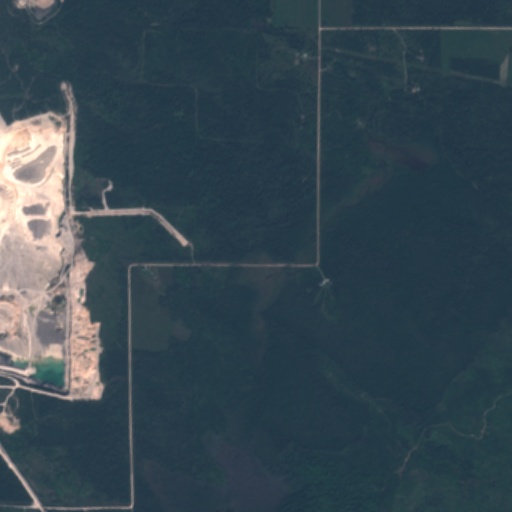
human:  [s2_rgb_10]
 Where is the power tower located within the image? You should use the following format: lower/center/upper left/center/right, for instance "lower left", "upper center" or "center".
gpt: The power tower is located in the upper center of the image.
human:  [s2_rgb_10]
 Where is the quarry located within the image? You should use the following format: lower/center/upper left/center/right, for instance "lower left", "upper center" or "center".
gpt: The quarry is located in the left of the image.
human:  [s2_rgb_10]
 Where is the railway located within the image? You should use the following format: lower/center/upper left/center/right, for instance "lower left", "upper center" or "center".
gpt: The railway is located in the lower left of the image.
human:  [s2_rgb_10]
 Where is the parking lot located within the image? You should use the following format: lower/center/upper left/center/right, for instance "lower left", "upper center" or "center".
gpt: There is no parking lot in the image.